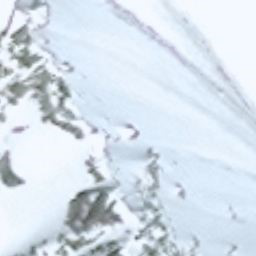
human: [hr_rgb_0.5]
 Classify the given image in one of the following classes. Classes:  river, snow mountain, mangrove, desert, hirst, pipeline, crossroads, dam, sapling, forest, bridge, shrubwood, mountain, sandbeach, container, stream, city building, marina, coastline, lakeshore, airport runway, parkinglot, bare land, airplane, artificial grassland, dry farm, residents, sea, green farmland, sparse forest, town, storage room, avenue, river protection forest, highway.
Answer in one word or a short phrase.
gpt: snow mountain